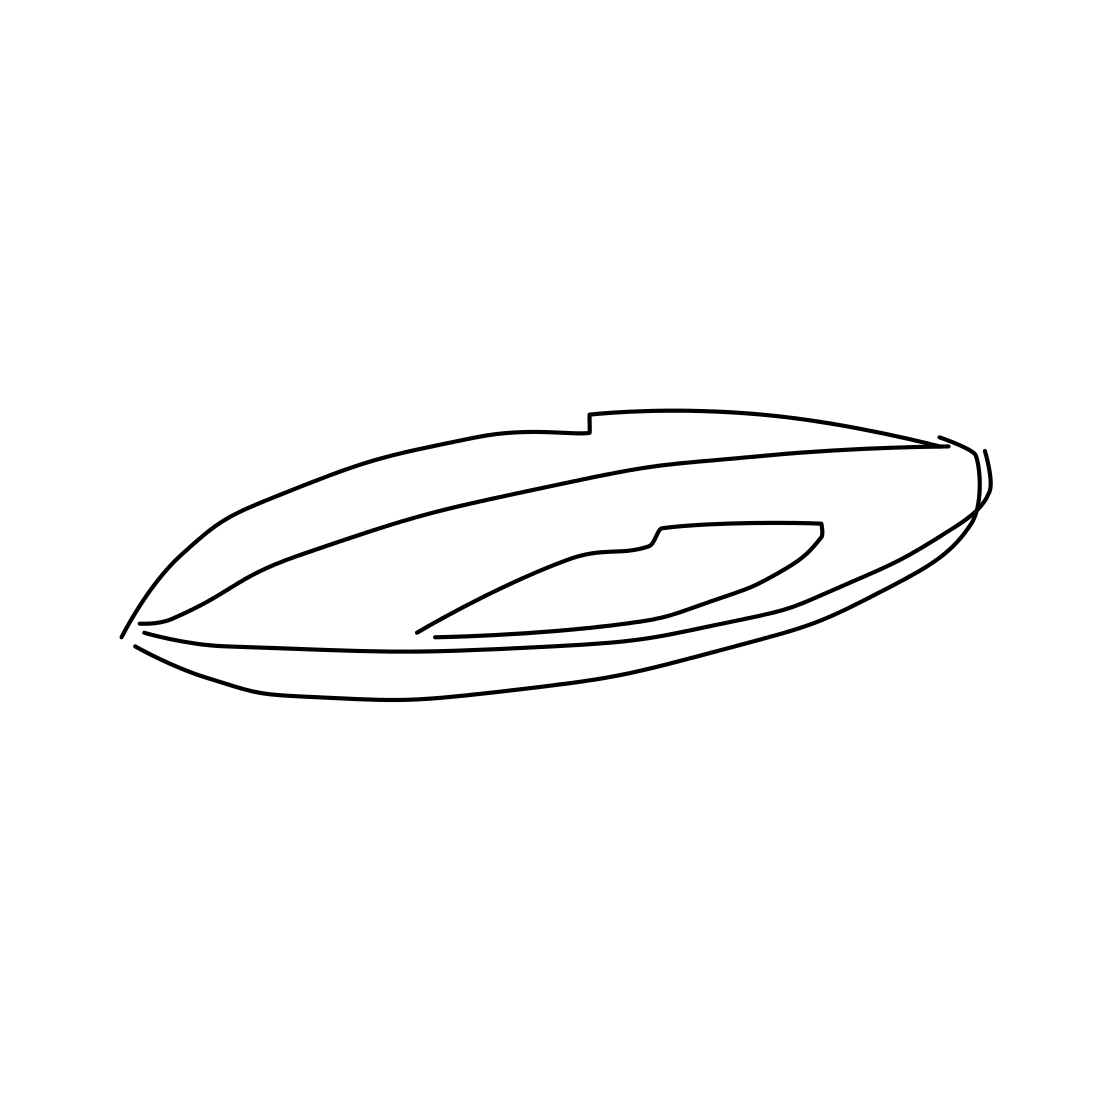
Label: hot-dog